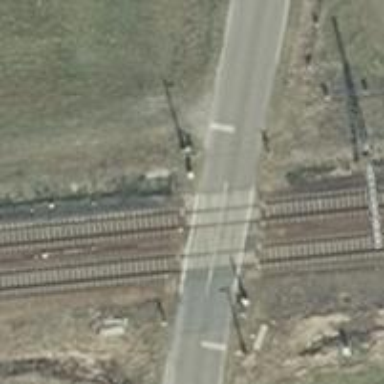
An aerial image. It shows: Level crossing with lights and saltire.